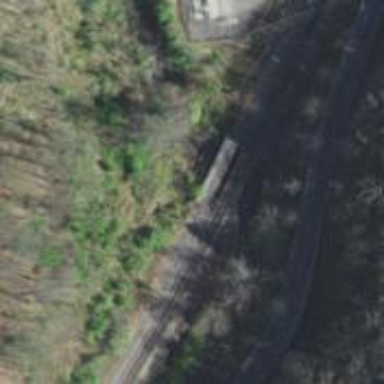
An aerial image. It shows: Railway bridge.